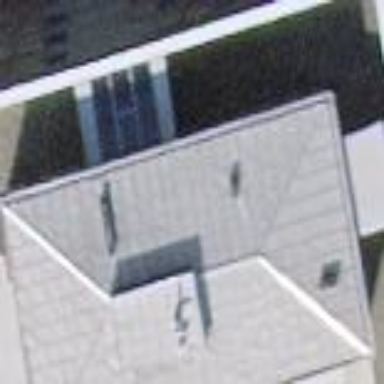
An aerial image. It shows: Grey building with mansard roof.